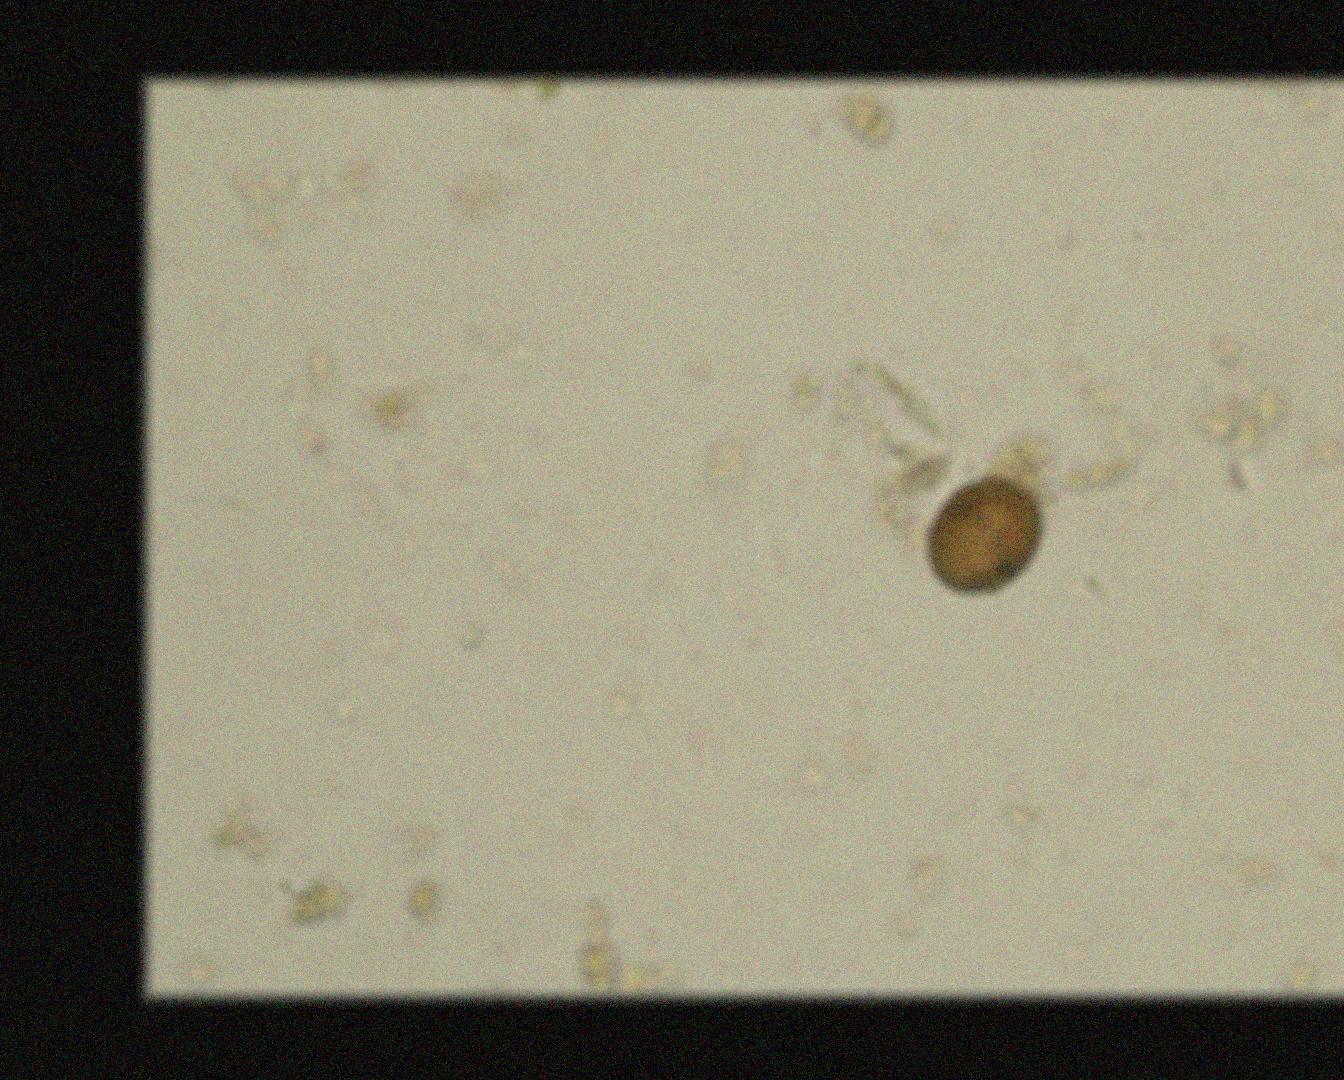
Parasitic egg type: Taenia spp. egg